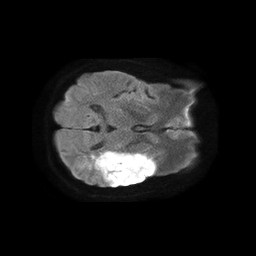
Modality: TRACE
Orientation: axial
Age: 50
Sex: female
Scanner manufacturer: philips
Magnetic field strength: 1.5 T
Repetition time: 4.6 s
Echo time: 0.09059 s